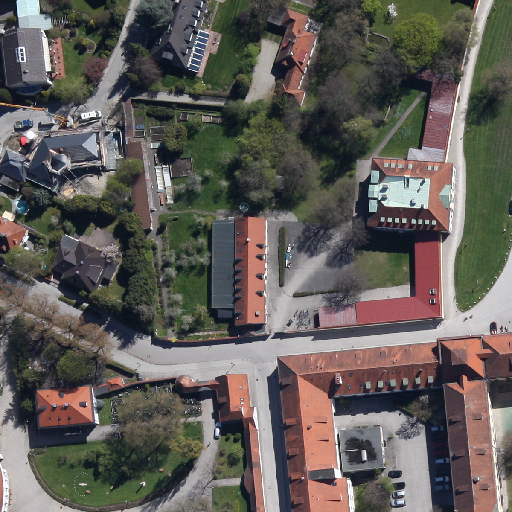
Referring expression: light-duty vehicle